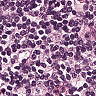
Metastatic tissue present: no